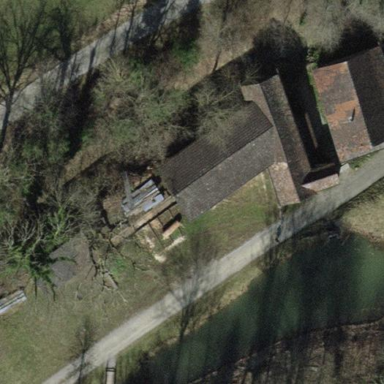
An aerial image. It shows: Sawmill hut.